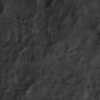
Label: not_dusty